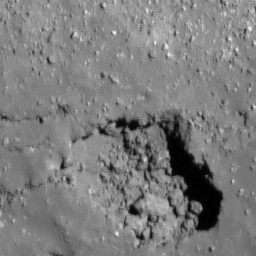
Pit: Tharp 2
Host crater: Tharp
Host type: impact_melt
Lunar coordinates: latitude -30.539, longitude 145.555